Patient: sex M, age 48
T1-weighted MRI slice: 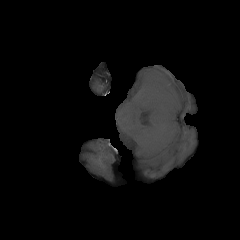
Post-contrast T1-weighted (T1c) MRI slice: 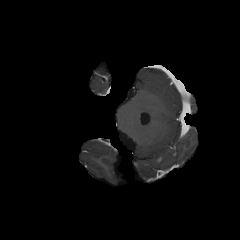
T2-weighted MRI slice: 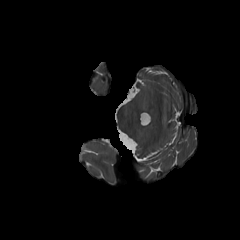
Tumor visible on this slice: no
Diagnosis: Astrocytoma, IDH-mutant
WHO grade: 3